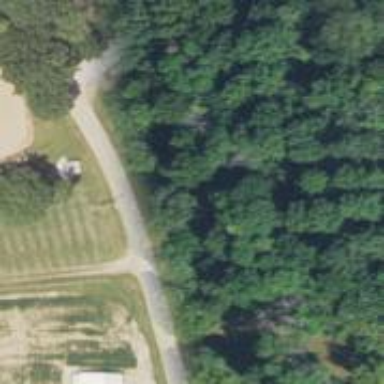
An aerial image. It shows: Unclassified road.